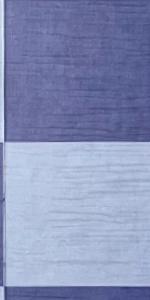
Label: Empty